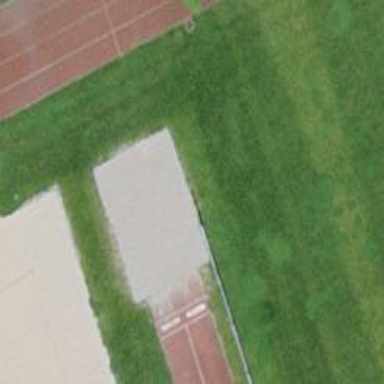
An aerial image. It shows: Pit used for long jump sports.